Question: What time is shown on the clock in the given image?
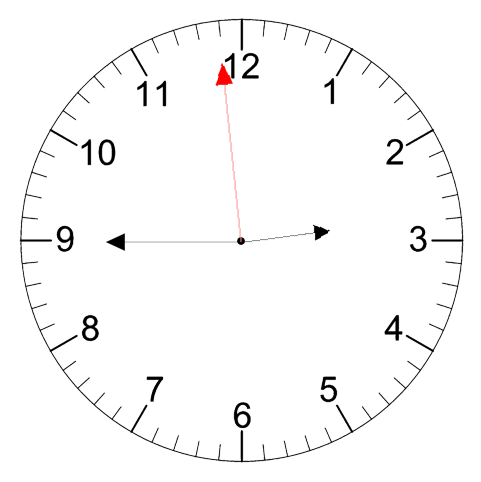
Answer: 02:44:59